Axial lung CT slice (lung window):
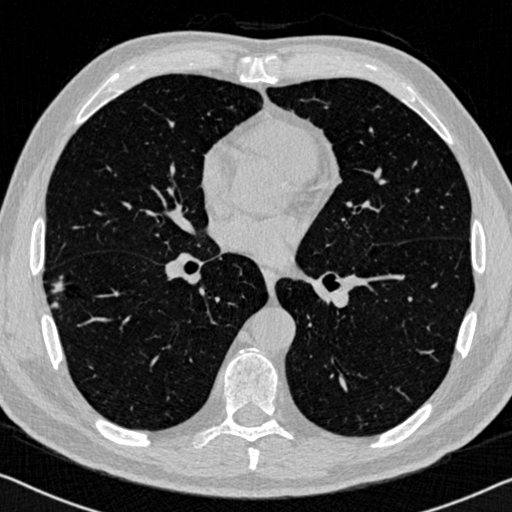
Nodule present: yes
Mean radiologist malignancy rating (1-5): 4.25